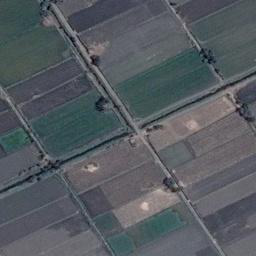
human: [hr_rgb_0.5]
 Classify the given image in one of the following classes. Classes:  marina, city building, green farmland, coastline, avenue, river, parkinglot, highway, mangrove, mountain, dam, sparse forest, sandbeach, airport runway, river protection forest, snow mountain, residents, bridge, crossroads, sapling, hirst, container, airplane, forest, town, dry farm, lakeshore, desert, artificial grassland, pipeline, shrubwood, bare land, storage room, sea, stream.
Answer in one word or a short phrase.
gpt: green farmland